Question: I receive the following error message:
> The type or namespace name 'ServiceClient' could not be found (are you missing a using directive or an assembly reference?)
I'm just trying to instantiate the ServiceClient and it doesn't think it's apart of the service.
It was working before, but then I removed the default interface, added a folder, and then placed the new interface in that folder. This is what the structure of my service currently looks like:

Any ideas on what I'm doing wrong here?
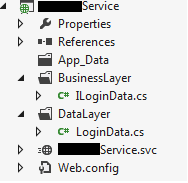
Answer: I fixed it. When I removed the original interface and added a new one, the name of the client changed from what I was expecting it to be, to the name of the new interface. So I added the original interface back and named it what it was. Instead of letting the service inherit each interface, I'll have it inherit the main one and then the main one will inherit the rest. So we stay with just one client name.